Question: When the image is stored in the database, it is not saved by its real name
I need help
Please explain in detail where there is a mistake
'''
public function store(Request $request){
$headers = new headerslider;
$headers->text = $request->input('text');
$headers->imgName = $request->input('imgName');
$headers->imgName = $request->file('imgName')->getClientOriginalName();
if (request()->hasFile('imgName')) {
$headers->imgName = request()->imgName->store('images', 'public', $headers);
}
$headers->save();
return redirect('admin/index');
}
'''

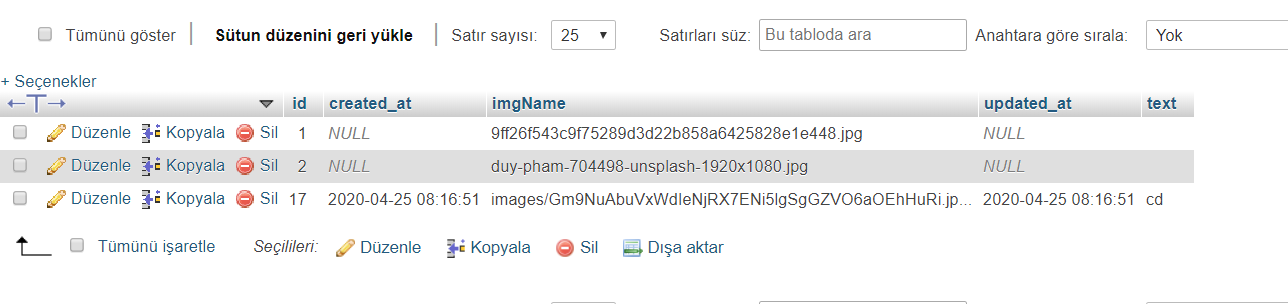
Answer: I just use always like this
'''
if ($headers->save()) {
$imageOne = $request->file('imgName');
if($request->hasFile('imgName')){
$imageOneUrl = $this->imageUpload($imageOne);
$headers->imgName = $imageOneUrl;
}
}
protected function imageUpload($imageOne){
$fileNameWithExt = $imageOne->getClientOriginalName();
$mainContentPath = $imageOne->storeAs('public/',$fileNameWithExt);
return $fileNameWithExt;
}
'''
It works fine for me till now